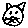
Label: cat